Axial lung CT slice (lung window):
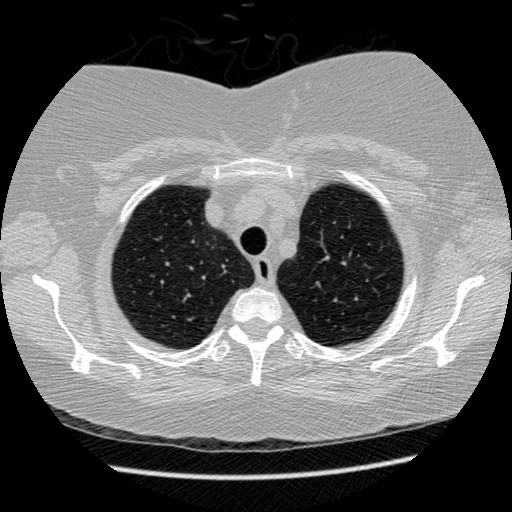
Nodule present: no